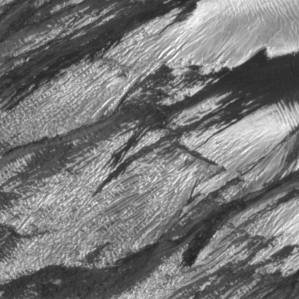
Label: frost